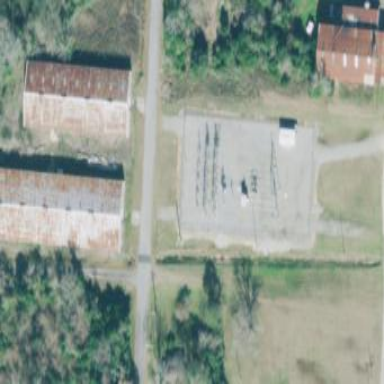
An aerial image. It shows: Distribution power substation secured by fence.